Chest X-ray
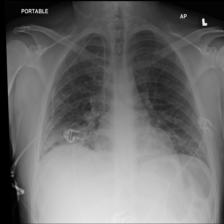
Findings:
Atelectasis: positive
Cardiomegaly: negative
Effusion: negative
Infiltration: positive
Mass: negative
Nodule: negative
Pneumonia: negative
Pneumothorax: negative
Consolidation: negative
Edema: negative
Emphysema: negative
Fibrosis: negative
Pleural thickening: negative
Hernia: negative